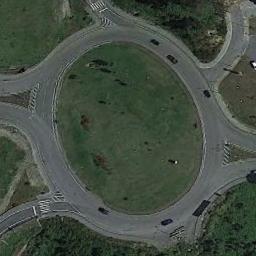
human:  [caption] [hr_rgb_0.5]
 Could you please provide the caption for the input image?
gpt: The roundabout is surrounded by grass .

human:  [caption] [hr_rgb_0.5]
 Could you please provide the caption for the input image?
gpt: The roundabout is on the grass next to trees .

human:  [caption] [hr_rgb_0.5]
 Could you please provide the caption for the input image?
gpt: The roundabout connects some roads and a lawn is in the middle of the roundabout .

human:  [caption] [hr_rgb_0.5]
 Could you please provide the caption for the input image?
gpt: There are several moving vehicles on the road at the roundabout, With some trees and a large lawn around the roundabout .

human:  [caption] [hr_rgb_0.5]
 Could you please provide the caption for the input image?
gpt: There are some green lawns around the roundabout .